Question: I would like to convert a Khoros Visualization Image - '.XV' or '.VIFF' extension - to bitmap. I've tried
'''
convert tree.xv tree.bmp
'''
but it returns a black image, while the original is similar to the following:

I've looked into this <URL> and it apparently supports this format:
> The ImageMagick utilities recognize the following image formats:'Name Mode Description''VIFF *rw+ Khoros Visualization image'
Is it possible to convert a '.XV' image to '.BMP' or '.PNG' using ImageMagick?
If someone would like to test, download an example of the <URL>.
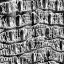
Answer: I was solving the same problem (probably on the same Brodatz dataset :-)). My solution was just using <URL>.
While ImageMagick returned a black image (same problem as yours), the GraphicsMagick package worked good for me. The usage is very similiar, you just add 'gm' at the beginning:
'''
gm convert tree.xv tree.bmp
'''